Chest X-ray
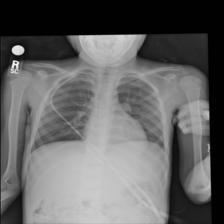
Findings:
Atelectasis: negative
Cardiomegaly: negative
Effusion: negative
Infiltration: negative
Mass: negative
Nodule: negative
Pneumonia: negative
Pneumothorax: negative
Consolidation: negative
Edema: negative
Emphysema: negative
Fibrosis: negative
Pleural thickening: negative
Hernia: negative